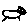
Label: cat